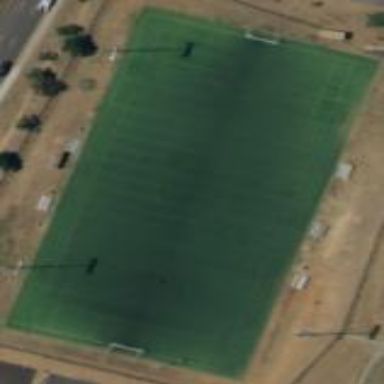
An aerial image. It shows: Artificial grass football pitch for leisure sports.